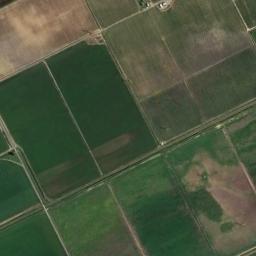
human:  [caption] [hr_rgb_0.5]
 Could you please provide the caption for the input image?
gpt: More than ten neatly arranged green and tan mixed rectangular farm fields .

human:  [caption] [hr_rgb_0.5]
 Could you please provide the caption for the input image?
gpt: Several green rectangular farmlands are neatly arranged on the ground .

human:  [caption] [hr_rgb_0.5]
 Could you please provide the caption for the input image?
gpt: There are many neat rows of rectangular farmlands .

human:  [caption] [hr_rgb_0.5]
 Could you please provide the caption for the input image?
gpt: There are some deep green and light green rectangular farmland .

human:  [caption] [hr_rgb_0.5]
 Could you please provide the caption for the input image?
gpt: There are some green rectangular farmlands and a yellow one .